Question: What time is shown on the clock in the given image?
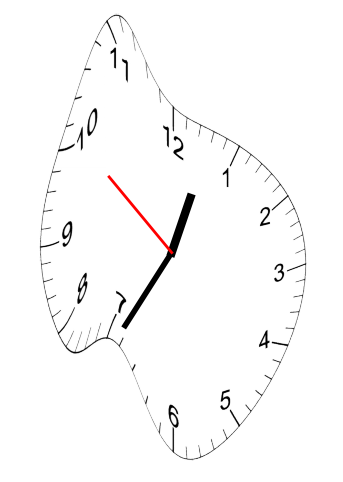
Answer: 12:34:51